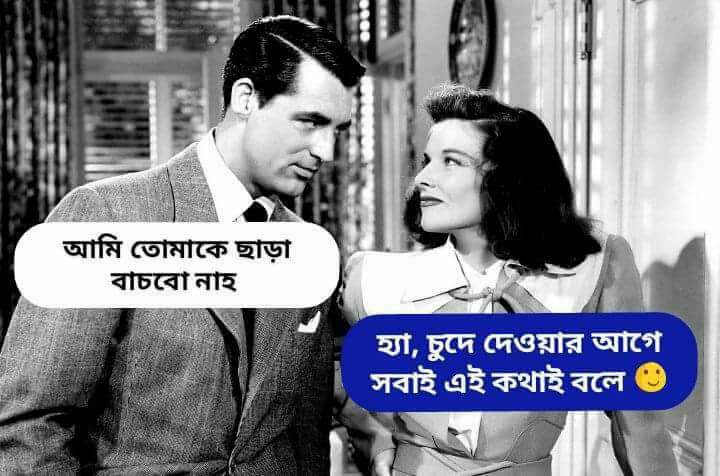
Caption: আমি তোমাকে ছাড়া বাঁচবো নাহ     হ্যাঁ, চুদে দেওয়ার আগে সবাই এই কথাই বলে
Label: hate